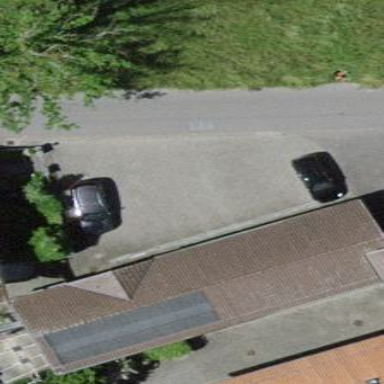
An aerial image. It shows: Garage.